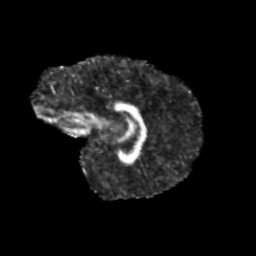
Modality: FA
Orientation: sagittal
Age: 9
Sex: male
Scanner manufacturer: siemens
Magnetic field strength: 3 T
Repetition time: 3.8 s
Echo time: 0.07 s